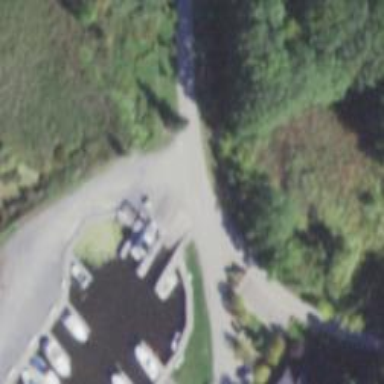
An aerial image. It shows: Slipway on leisure land.